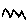
Label: zigzag